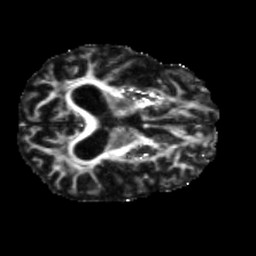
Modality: FA
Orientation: axial
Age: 42
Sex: male
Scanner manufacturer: siemens
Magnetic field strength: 3 T
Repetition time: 5.25 s
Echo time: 0.08 s